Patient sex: M
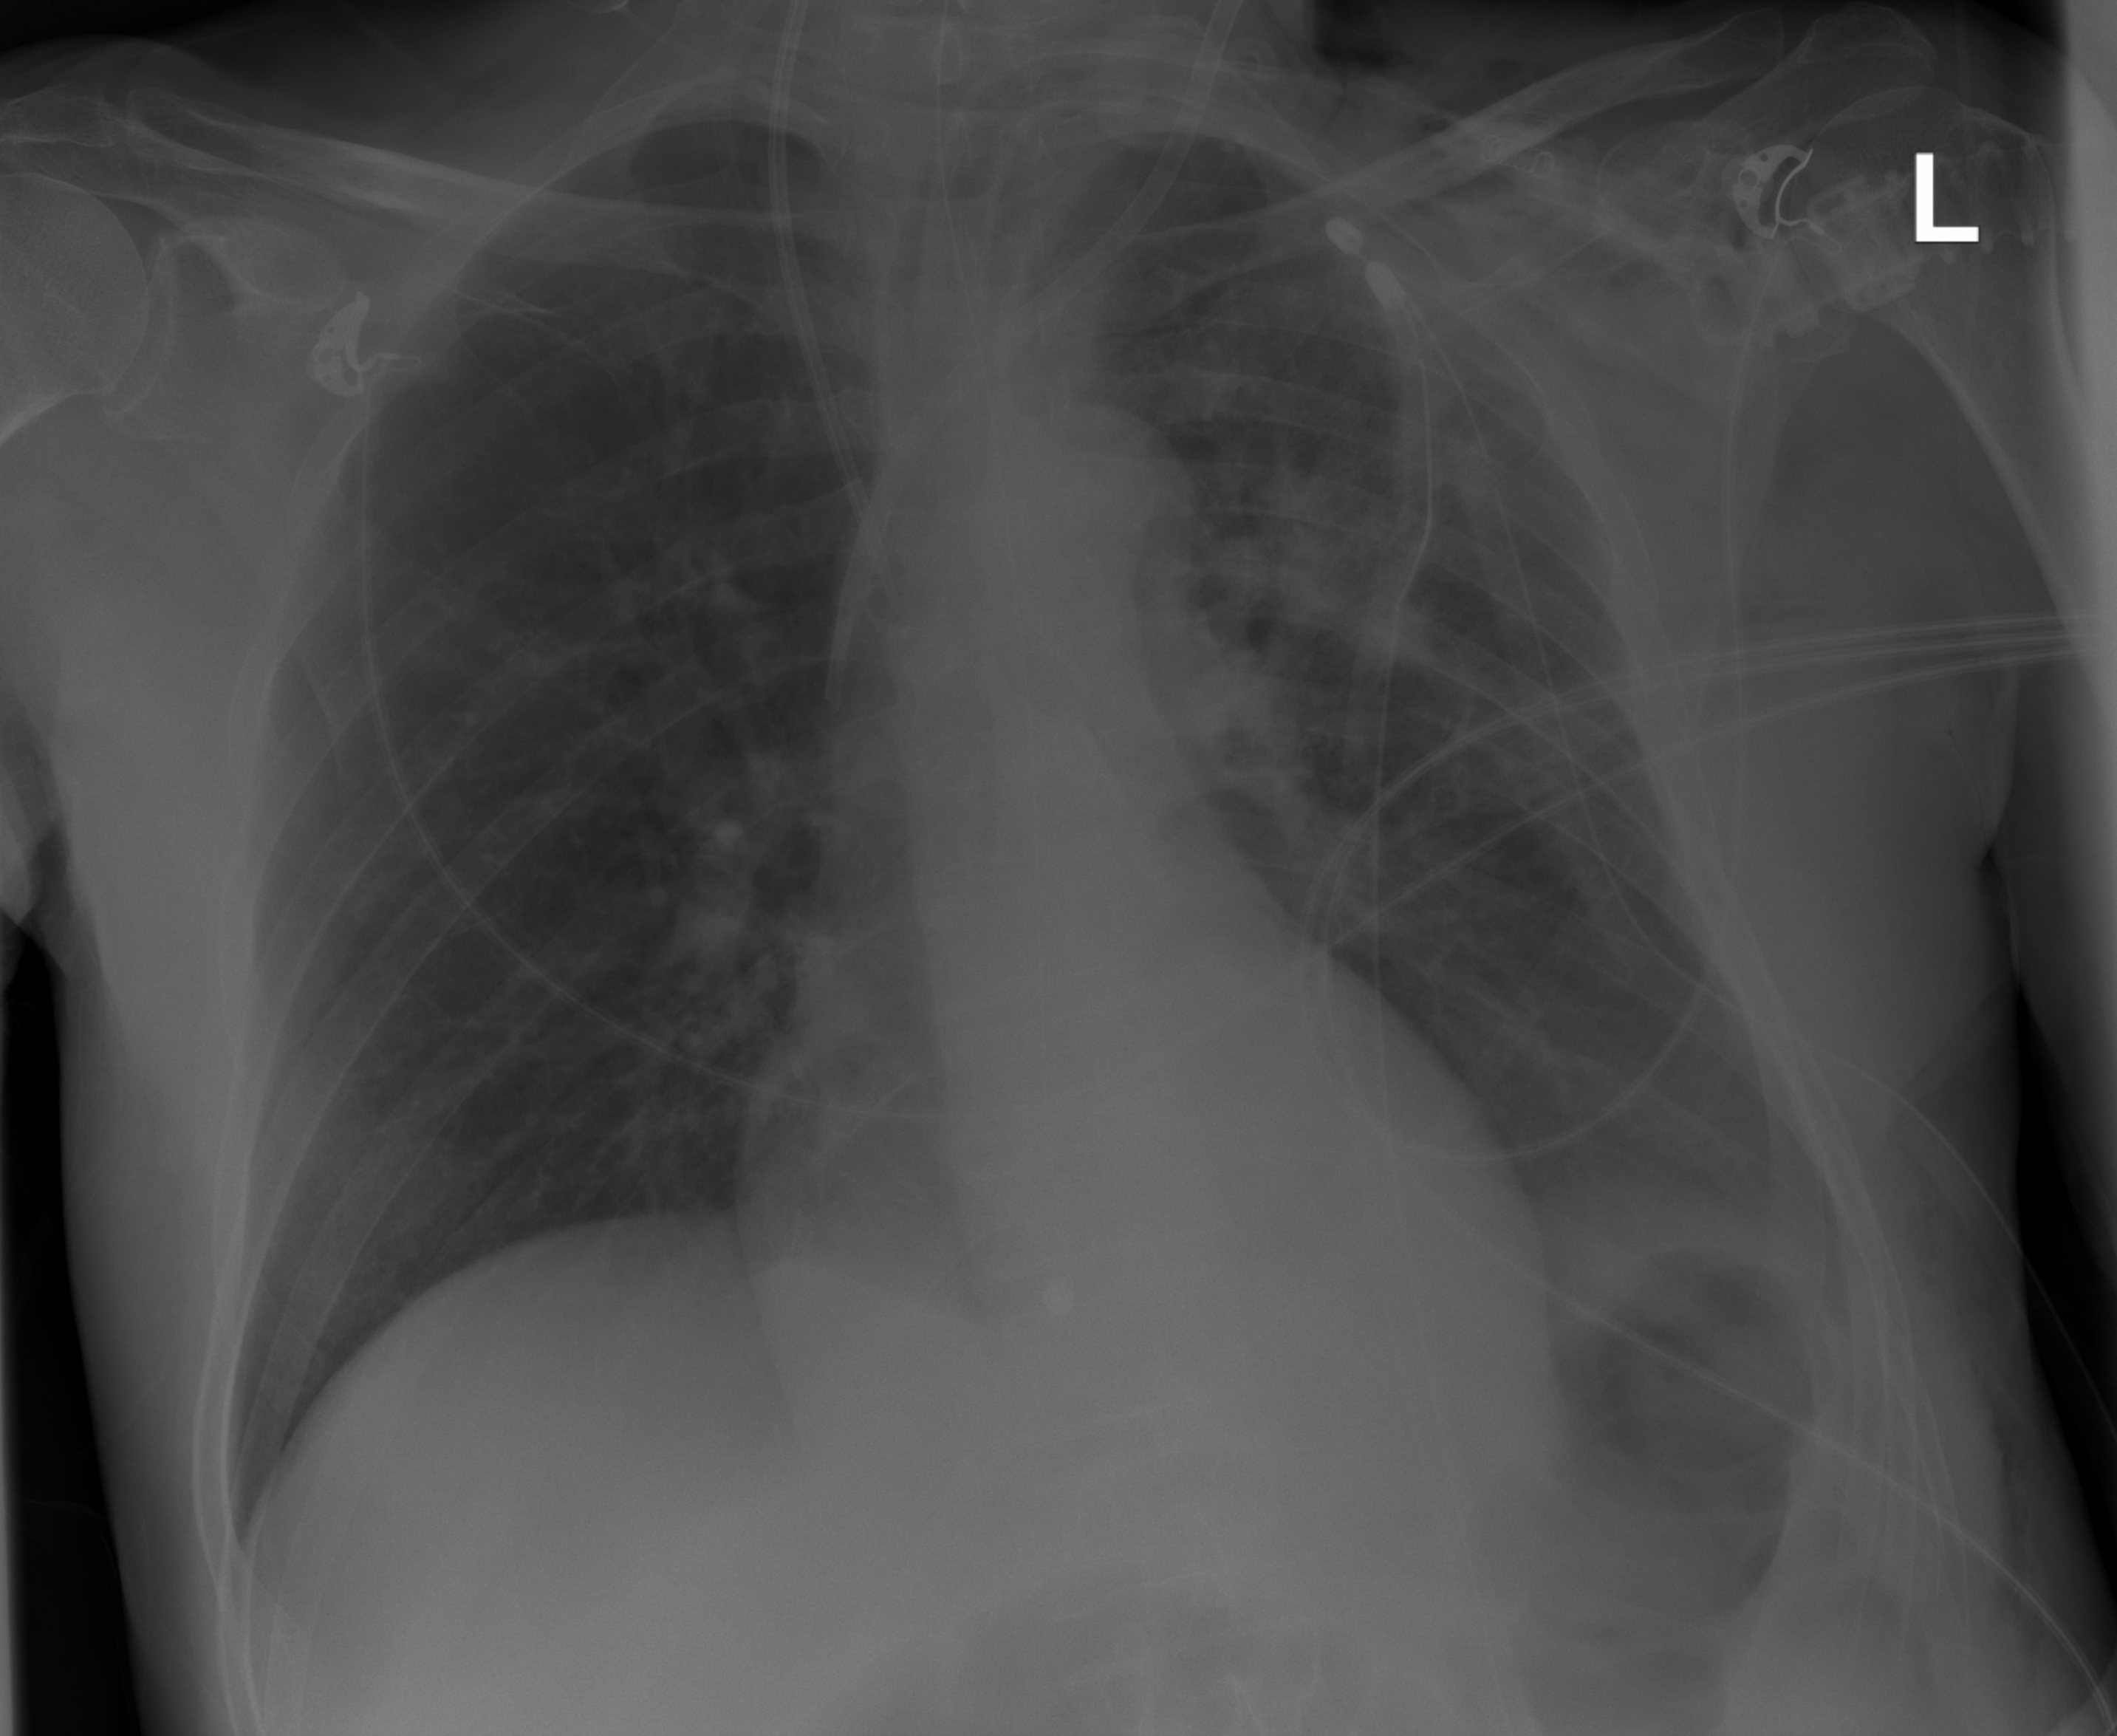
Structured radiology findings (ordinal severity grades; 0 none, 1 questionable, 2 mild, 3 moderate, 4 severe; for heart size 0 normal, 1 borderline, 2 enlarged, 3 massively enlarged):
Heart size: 0
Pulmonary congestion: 0
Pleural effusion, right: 0
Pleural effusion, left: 1
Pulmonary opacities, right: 0
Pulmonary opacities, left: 3
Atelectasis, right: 2
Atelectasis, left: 2